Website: walmart
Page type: payment
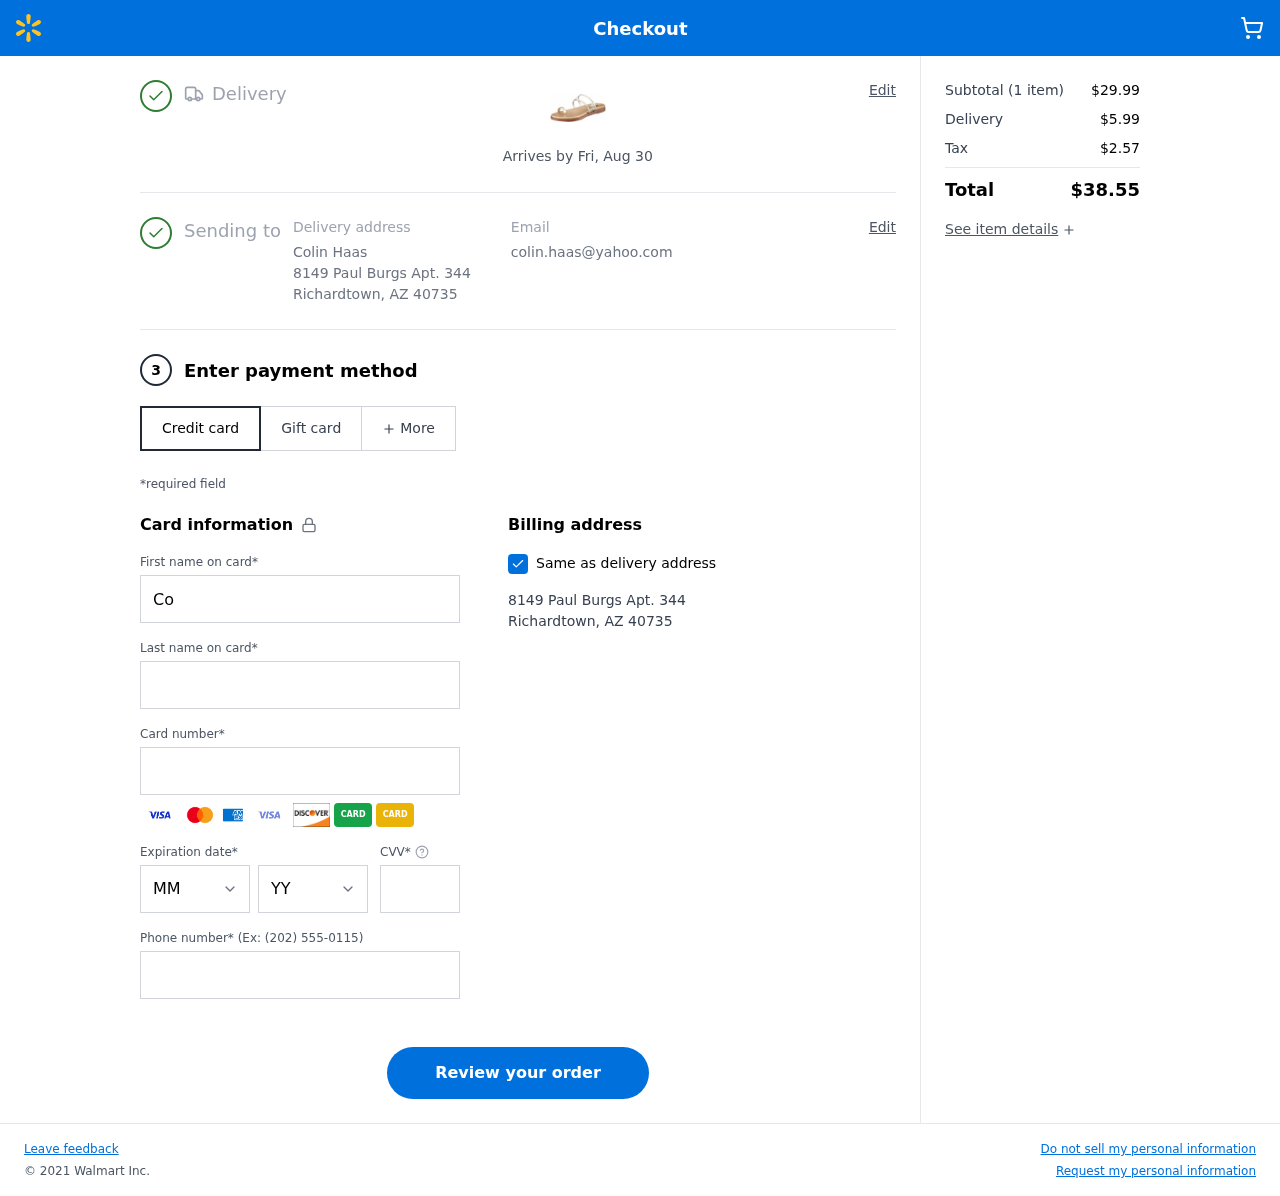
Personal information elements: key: PII_CARD_CVV
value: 523
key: PII_CARD_EXPIRY_MONTH
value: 08
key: PII_CARD_EXPIRY_YEAR
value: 30
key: PII_CARD_NUMBER
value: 2710 6819 2470 8492
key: PII_CITY
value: Richardtown
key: PII_EMAIL
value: colin.haas@yahoo.com
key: PII_FIRSTNAME
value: Colin
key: PII_FULLNAME
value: Colin Haas
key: PII_LASTNAME
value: Haas
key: PII_PHONE
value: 2943079352
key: PII_POSTCODE
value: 40735
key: PII_STATE_ABBR
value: AZ
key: PII_STREET
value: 8149 Paul Burgs Apt. 344
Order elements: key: ORDER_DELIVERY_DATE
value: Arrives by Fri, Aug 30
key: ORDER_NUM_ITEMS
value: (1 item)
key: ORDER_SUBTOTAL
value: $29.99
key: ORDER_SHIPPING_COST
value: $5.99
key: ORDER_TAX
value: $2.57
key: ORDER_TOTAL
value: $38.55